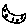
Label: moon